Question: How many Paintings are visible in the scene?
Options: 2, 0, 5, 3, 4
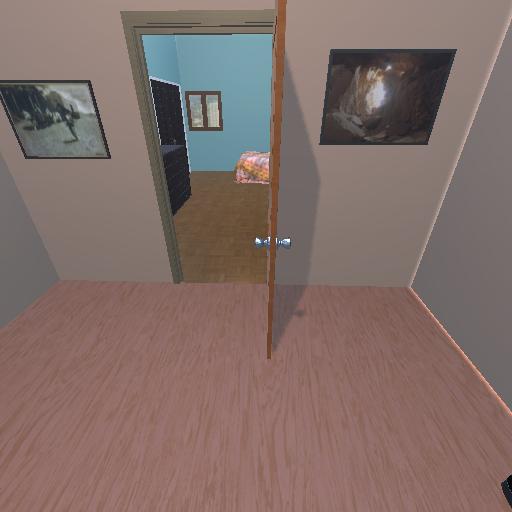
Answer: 2